Question: What is the number of red dots?
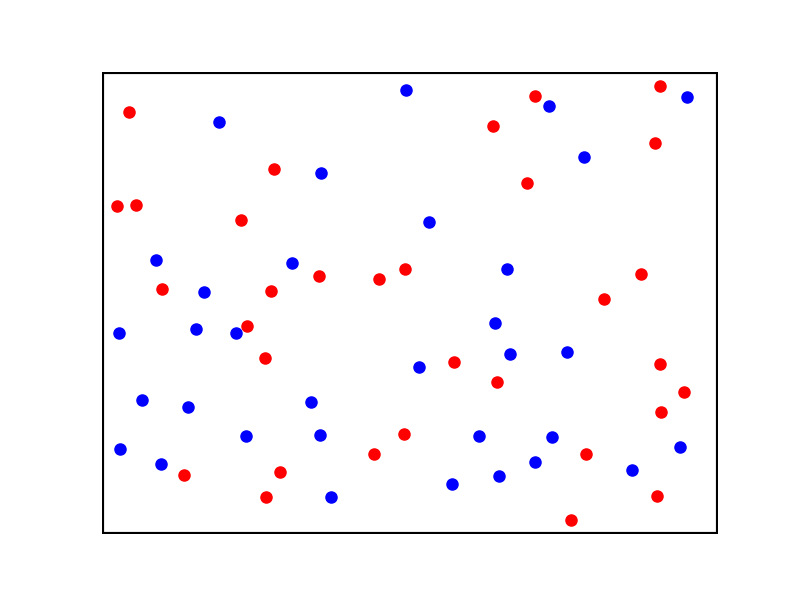
Answer: 32